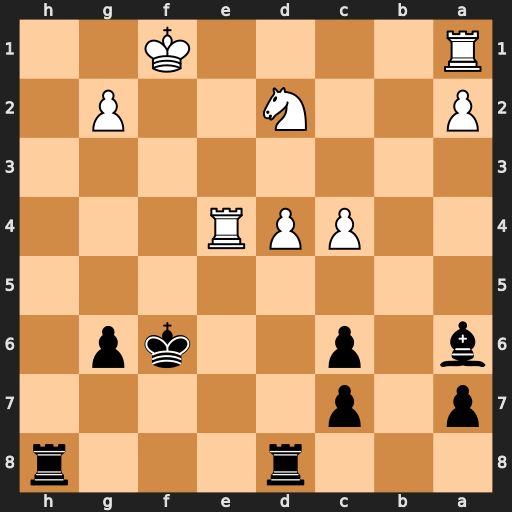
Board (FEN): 3r3r/p1p5/b1p2kp1/8/2PPR3/8/P2N2P1/R4K2
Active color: b
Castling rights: -
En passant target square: -
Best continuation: Rh1+ Kf2 Rxa1